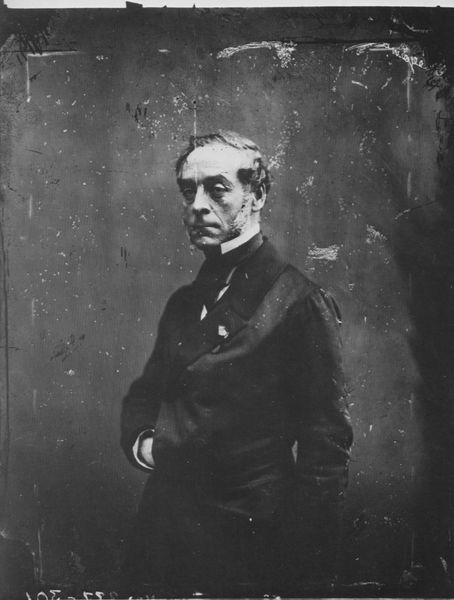
Titel: Ernest Legouvé (1807-1903)
Künstler: Gaspard-Félix Tournachon
Schlagwörter: dunkel, hand, kopf, mann, schatten, weiß, frisur, geste, grau, haar, hintergrund, licht, mund, nase, ohr, profil, schwarz, stirn, blick, rock, alt, anzug, bart, hemd, jacke, wand, arm, arme, augen, gesicht, kragen, mensch, stehen, ärmel, bildnis, herr, portrait, porträt, signatur, haare, halbfigur, mantel, pose, stehend, kinn, lippen, ohren, scheitel, schulter, schultern, vornehm, schrift, wangen, düster, frack, krawatte, ernst, seitenscheitel, streng, brauen, nadel, edel, gehrock, jackett, oberkörper, revers, foto, fotografie, photographie, versteckt, eng, links, schwarz-weiß, verkniffen, text, backenbart, napoleon, gestik, koteletten, posieren, stehkragen, geheimratsecken, photo, flecken, kravatte, photographie foto, stirnglatze, halbprofil, aufschläge, schütter, miene, lord, fotographie, aufnahme, knick, kratzer, mager, photografie, knicke, beschädigt, lichtbild, munf, porrät, schütteres haar, veschlossen, mittleren alters, m, mann portrait, verknickt, geeimratsecken, oberkörpter, hand im anzug, rechte hand versteckt, gehrocl